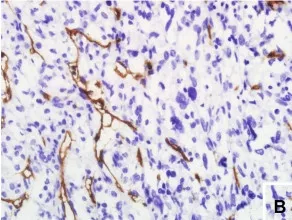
Immunohistochemical staining. Right panel, the other lesion showed diffusely negative CD34.
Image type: pathology (immunostaining)